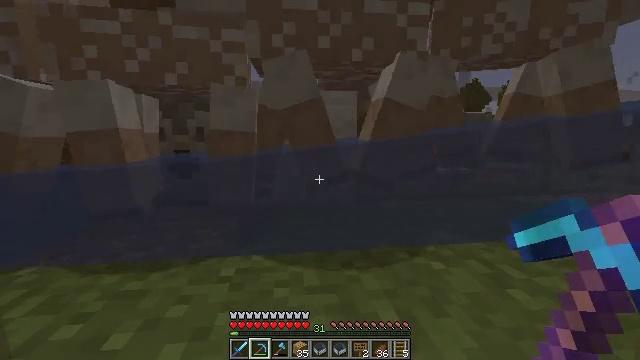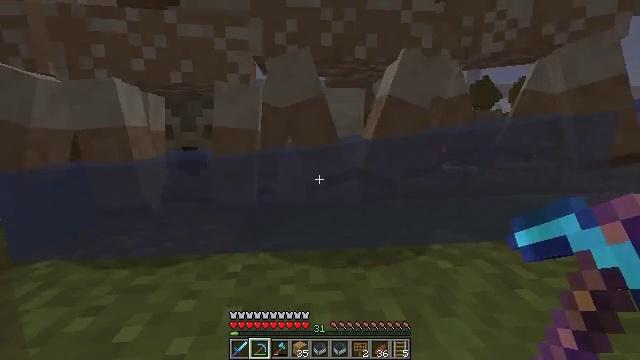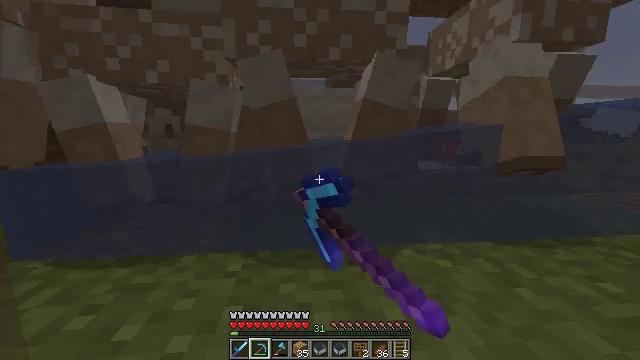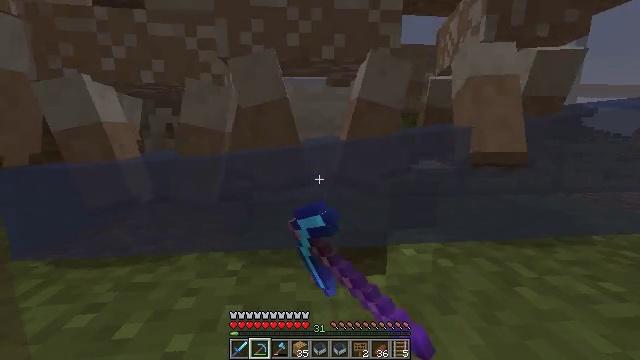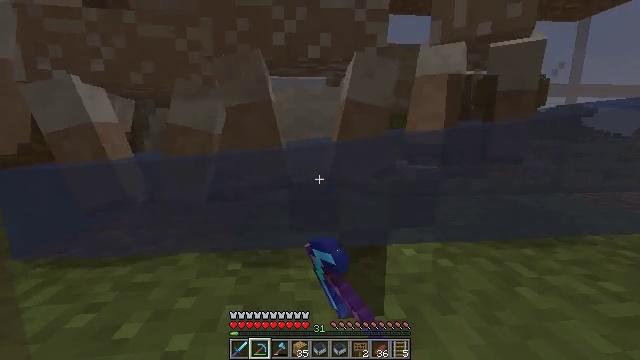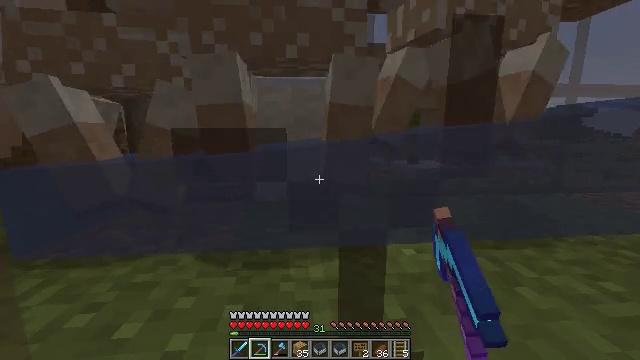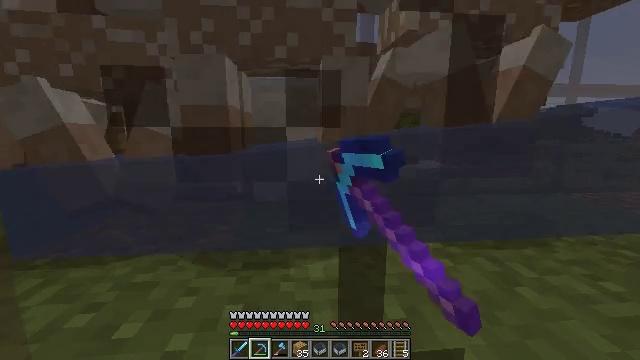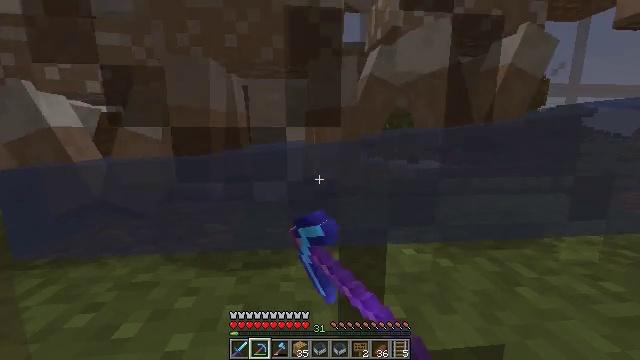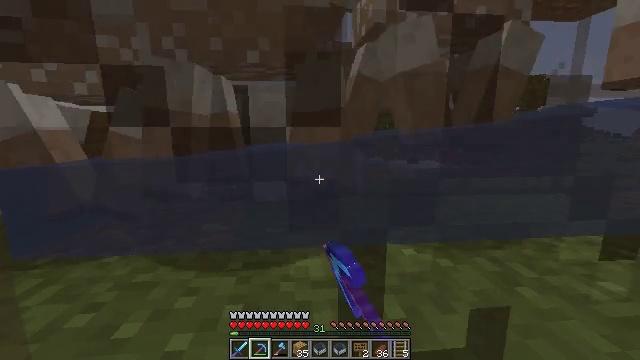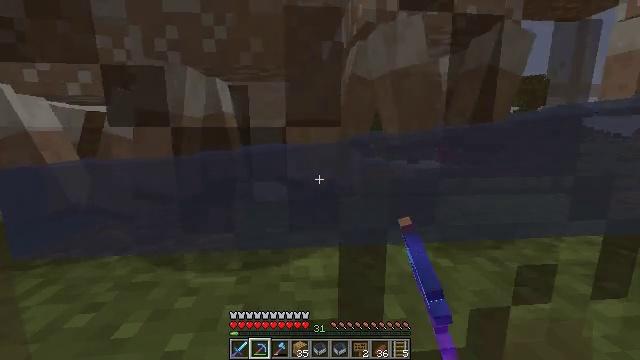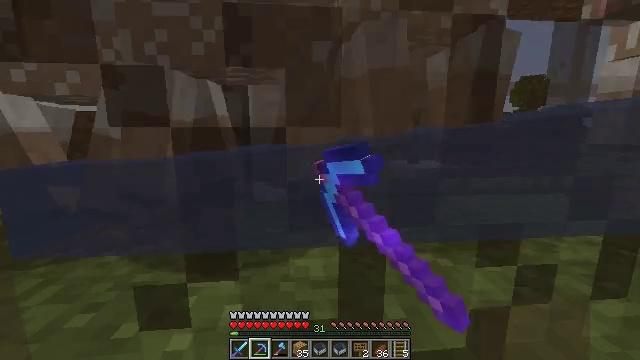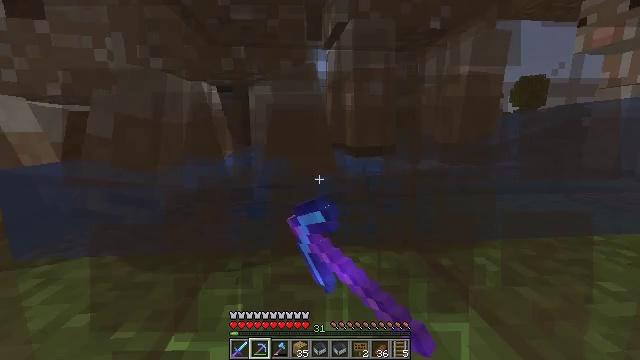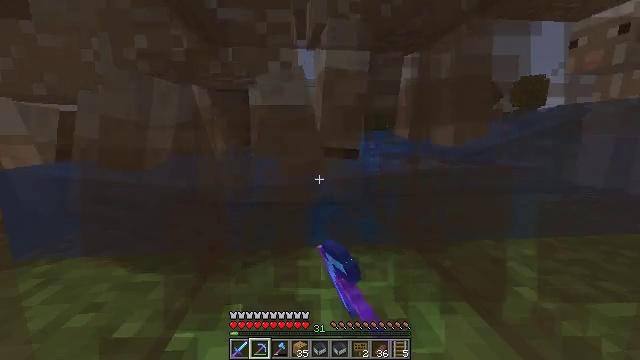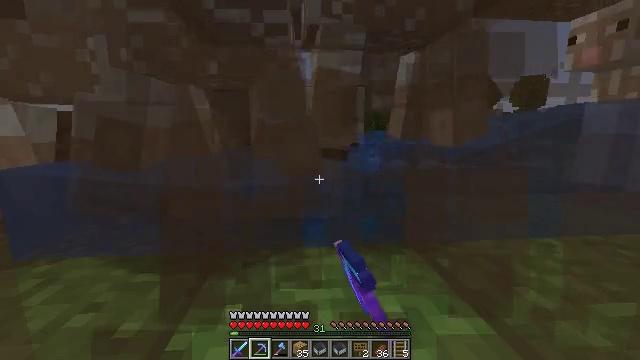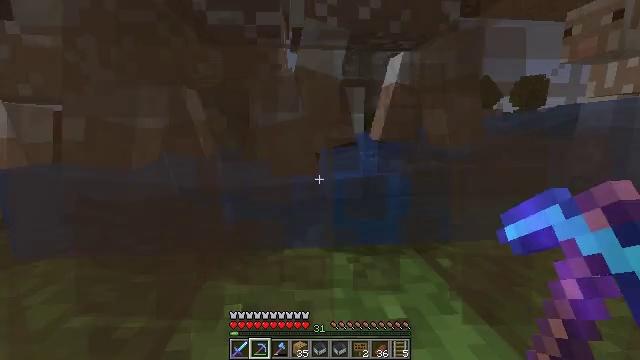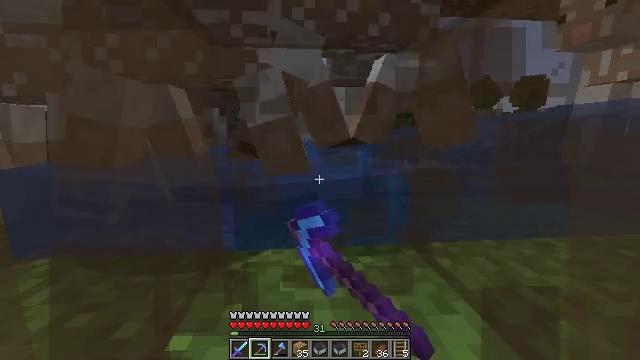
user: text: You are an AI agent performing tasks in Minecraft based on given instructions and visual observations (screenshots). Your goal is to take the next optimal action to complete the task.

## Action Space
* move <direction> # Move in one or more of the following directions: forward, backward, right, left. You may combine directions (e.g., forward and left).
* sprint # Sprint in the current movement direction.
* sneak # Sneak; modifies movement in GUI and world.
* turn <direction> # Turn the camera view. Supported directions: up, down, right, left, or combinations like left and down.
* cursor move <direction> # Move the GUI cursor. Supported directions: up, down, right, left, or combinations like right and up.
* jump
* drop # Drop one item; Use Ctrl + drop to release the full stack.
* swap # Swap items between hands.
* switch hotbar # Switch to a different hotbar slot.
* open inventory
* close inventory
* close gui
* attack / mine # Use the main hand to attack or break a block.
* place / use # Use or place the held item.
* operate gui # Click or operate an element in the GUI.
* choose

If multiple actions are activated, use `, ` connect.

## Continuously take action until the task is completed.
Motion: motion action
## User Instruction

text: Gather brown stained glass by hitting it.
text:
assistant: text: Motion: turn left, attack / mine
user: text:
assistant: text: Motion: attack / mine
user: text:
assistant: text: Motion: attack / mine
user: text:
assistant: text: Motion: attack / mine
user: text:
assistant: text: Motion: attack / mine
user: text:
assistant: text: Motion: attack / mine
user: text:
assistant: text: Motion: attack / mine
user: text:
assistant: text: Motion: attack / mine
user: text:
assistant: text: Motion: attack / mine
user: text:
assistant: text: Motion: attack / mine
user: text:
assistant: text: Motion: attack / mine
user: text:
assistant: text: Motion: attack / mine
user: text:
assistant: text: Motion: attack / mine
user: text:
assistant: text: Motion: attack / mine
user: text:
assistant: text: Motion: attack / mine
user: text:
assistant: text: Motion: attack / mine